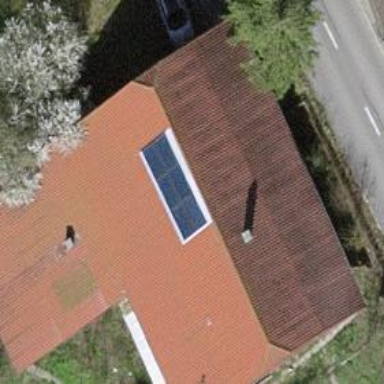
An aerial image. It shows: Solar power generator using photovoltaic method with solar photovoltaic panel types.